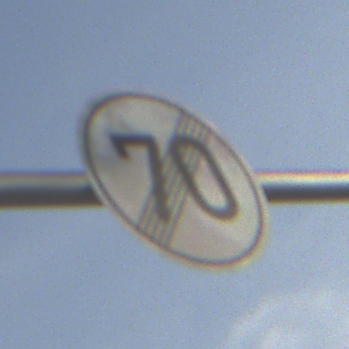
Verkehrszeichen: EndeGeschwindigkeit70
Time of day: SunriseSunset
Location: Outdoor (Suburban)
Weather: PartlyCloudy
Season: NotSpecified
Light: Natural